Interaction volume radius: 5 \u00c5
Interaction volume height: 25 \u00c5
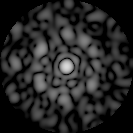
Disorder parameter: 0.6528